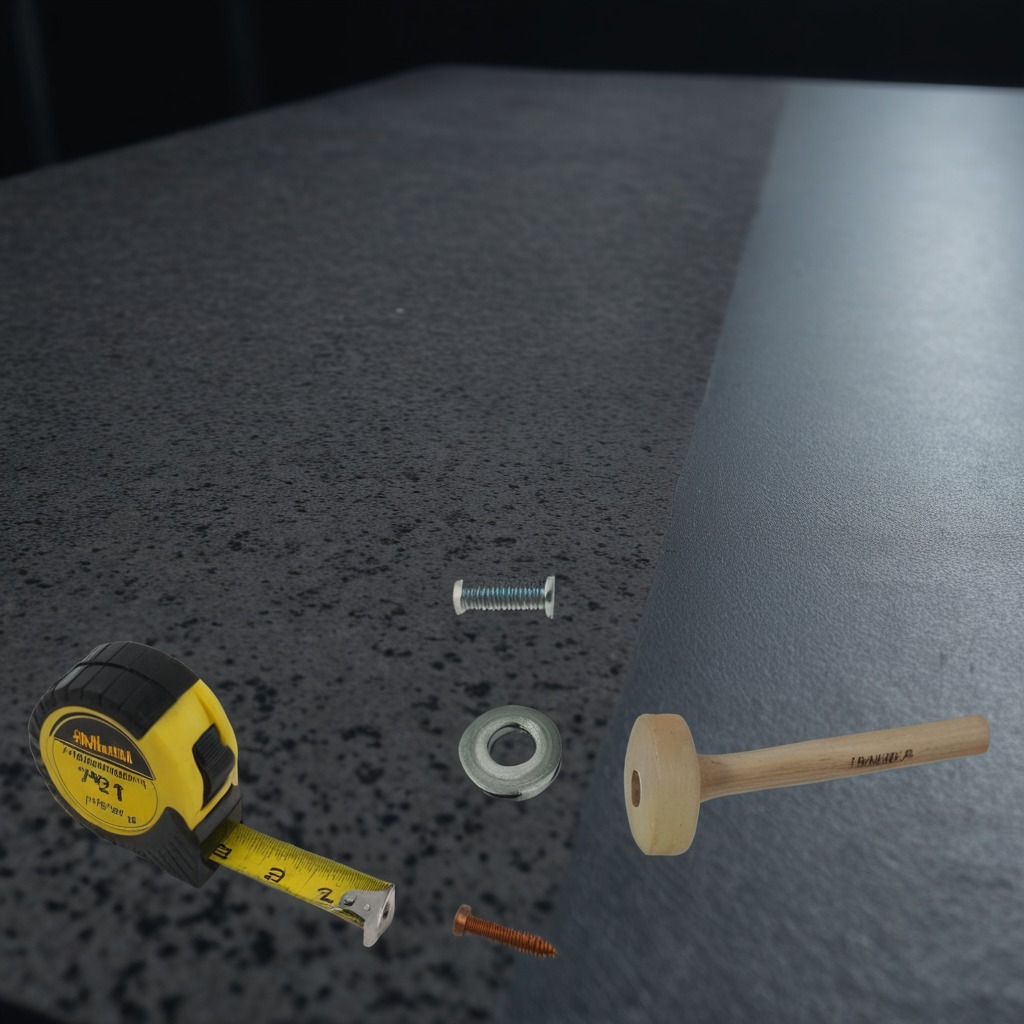
A flat metal washer, a measuring tape, a metal machine screw, a hammer, and a coiled metal spring are lying on a clean granite table inside a workshop at night.